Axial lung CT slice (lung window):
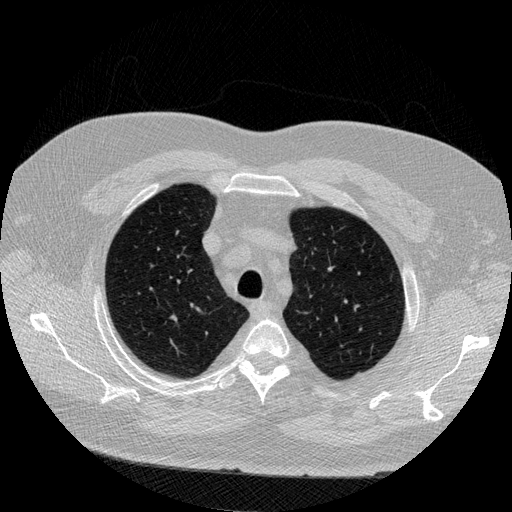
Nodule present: no